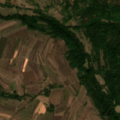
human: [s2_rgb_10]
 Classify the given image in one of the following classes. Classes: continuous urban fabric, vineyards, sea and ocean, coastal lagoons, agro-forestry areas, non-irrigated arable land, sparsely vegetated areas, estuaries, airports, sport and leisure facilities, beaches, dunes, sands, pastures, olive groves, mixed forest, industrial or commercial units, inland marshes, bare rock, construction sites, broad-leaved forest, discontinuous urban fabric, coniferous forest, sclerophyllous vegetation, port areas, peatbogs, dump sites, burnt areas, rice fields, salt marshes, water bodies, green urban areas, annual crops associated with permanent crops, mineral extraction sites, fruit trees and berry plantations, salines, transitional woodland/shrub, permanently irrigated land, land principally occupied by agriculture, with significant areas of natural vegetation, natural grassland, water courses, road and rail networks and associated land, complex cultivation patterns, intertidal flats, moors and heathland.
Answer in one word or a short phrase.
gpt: non-irrigated arable land, complex cultivation patterns, land principally occupied by agriculture, with significant areas of natural vegetation, broad-leaved forest, transitional woodland/shrub